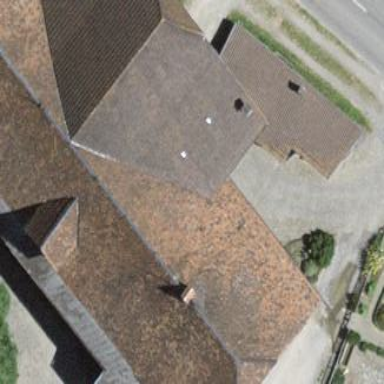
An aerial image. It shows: Farm building.